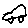
Label: car